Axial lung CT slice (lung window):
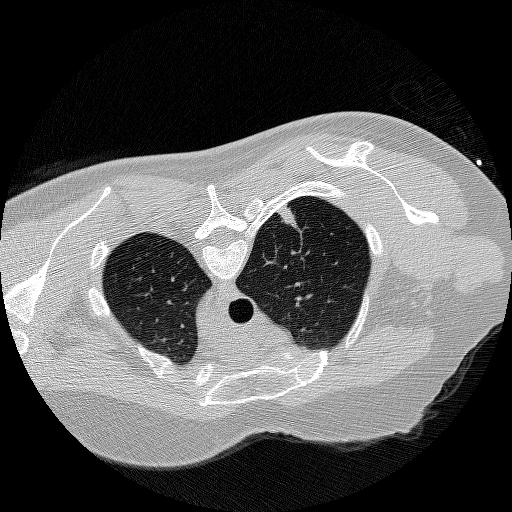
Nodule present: yes
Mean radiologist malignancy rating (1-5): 5